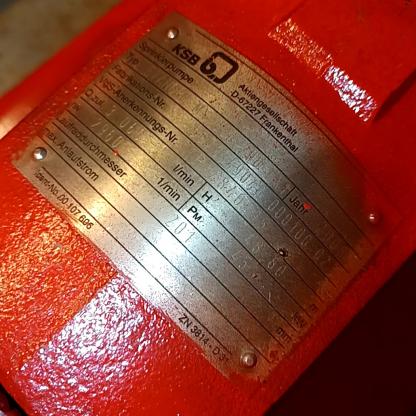
Klasa: tabliczka-znamionowa